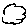
Label: cloud